Question: First of, please check this picture:

As you can see, left from "Today" and right from "26-03", there is some 'margin' or 'padding' of some kind.
How can I do, so my chart starts from the beginning and end at the complete end, without this space?
M
My second question is, how can I change the "gitter" color, and the width in the background?
Thanks i advance.
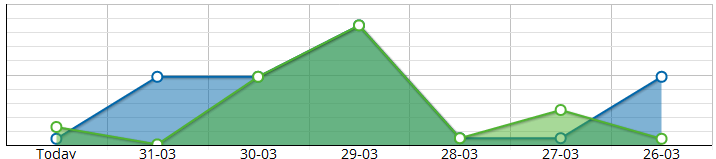
Answer: You are looking for startOnTick and endOnTick option.
<URL>